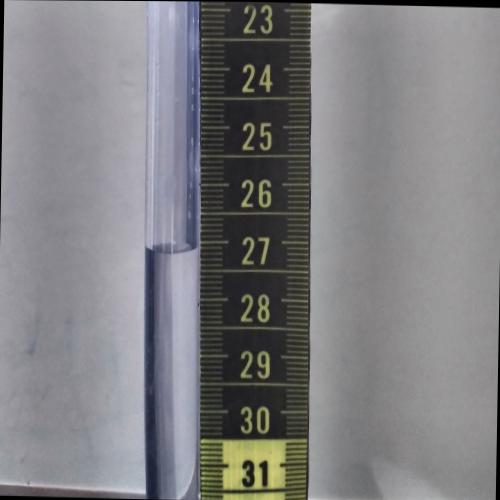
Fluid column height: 27.1 cm